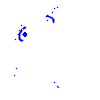
Particle: electron